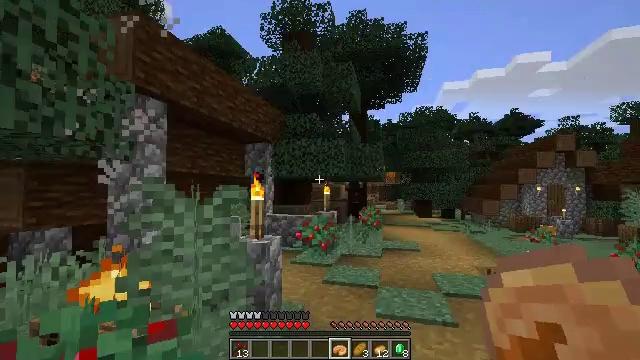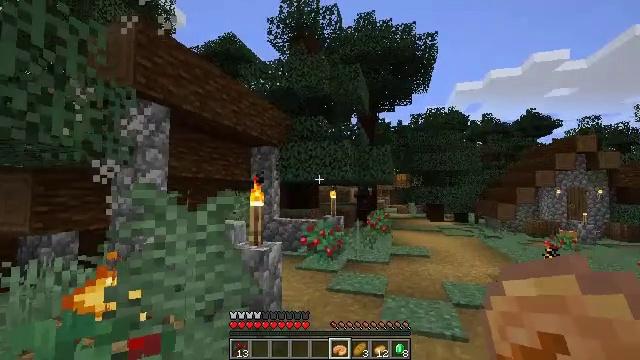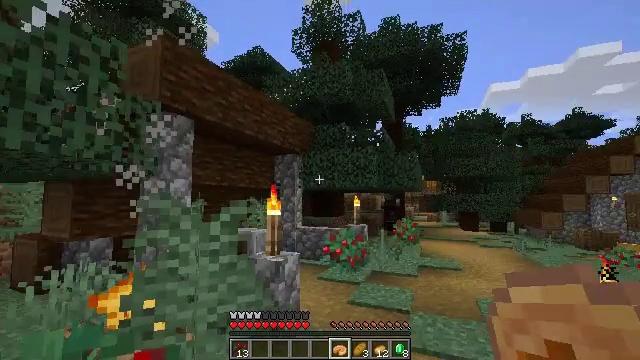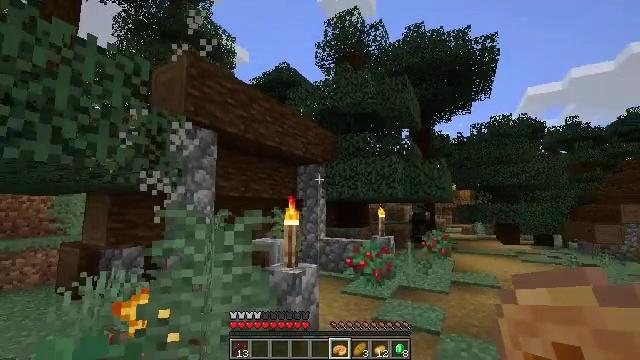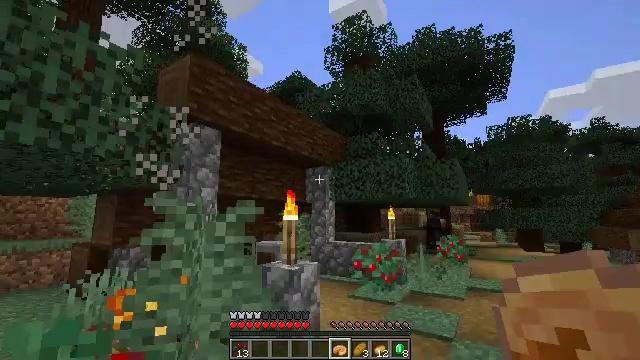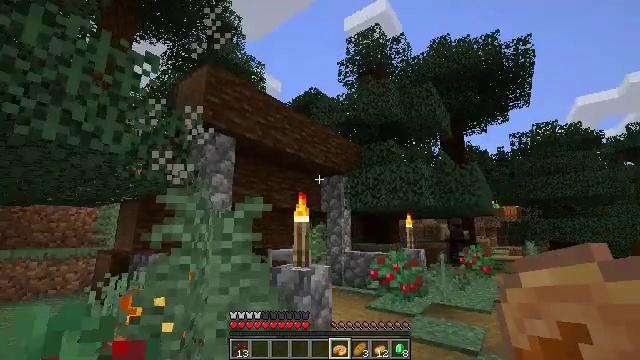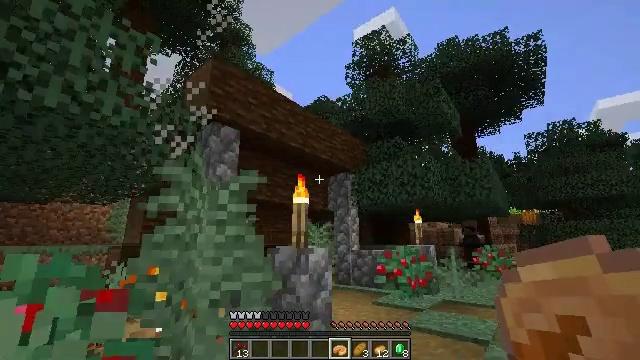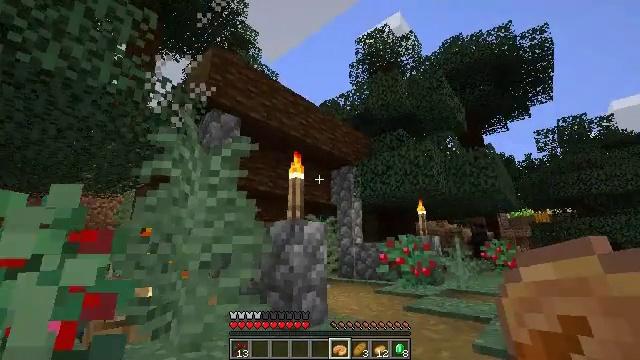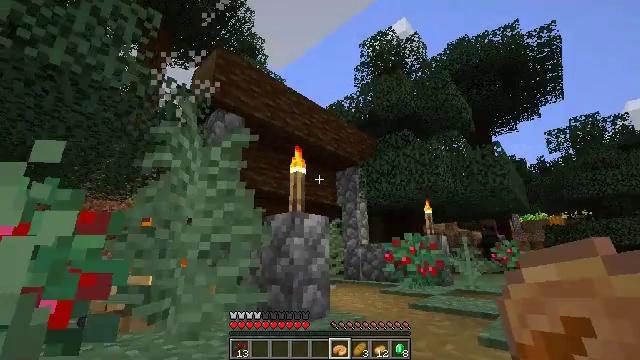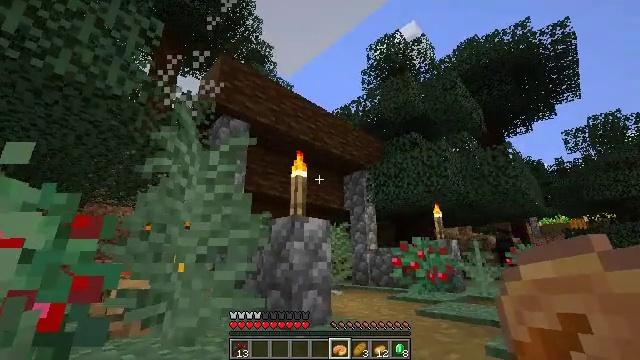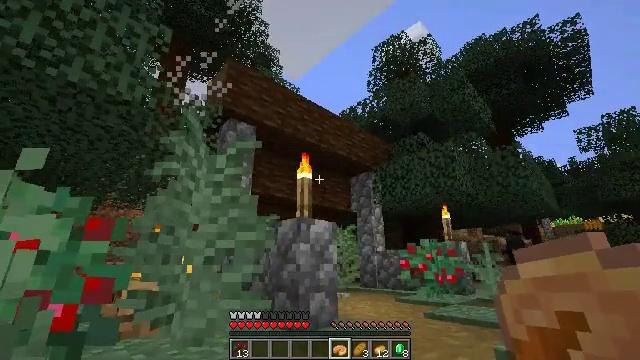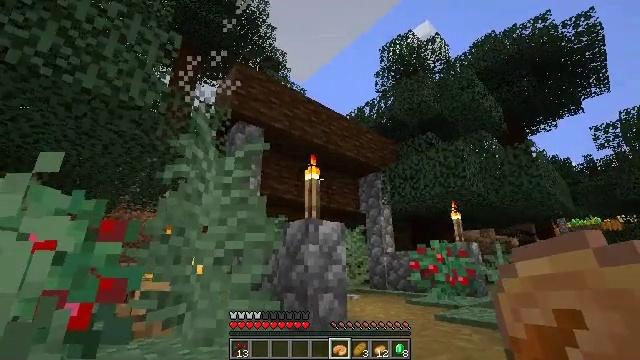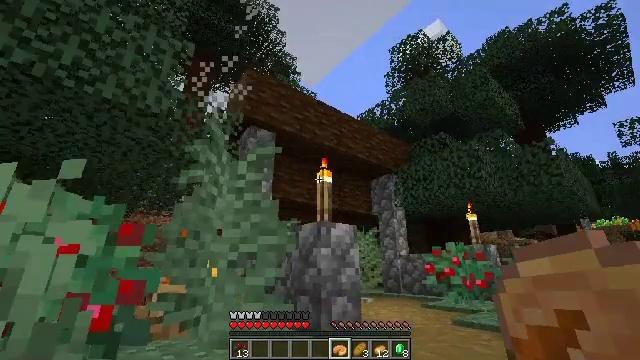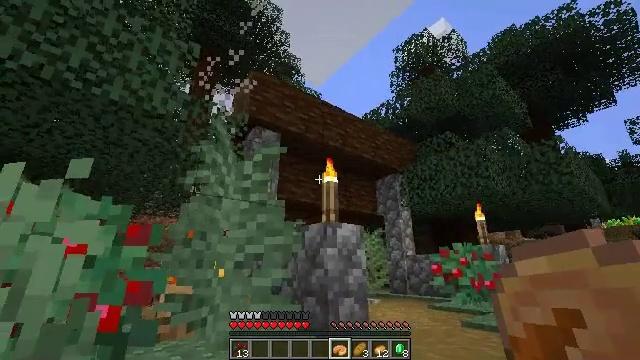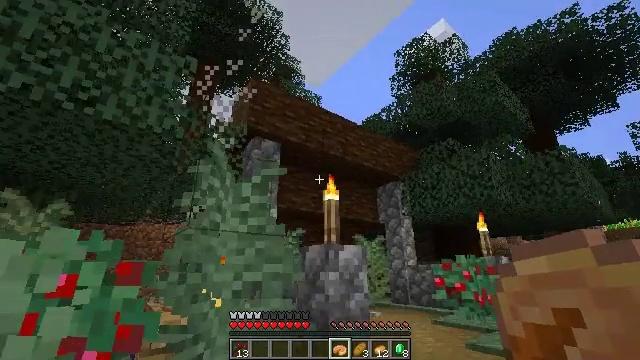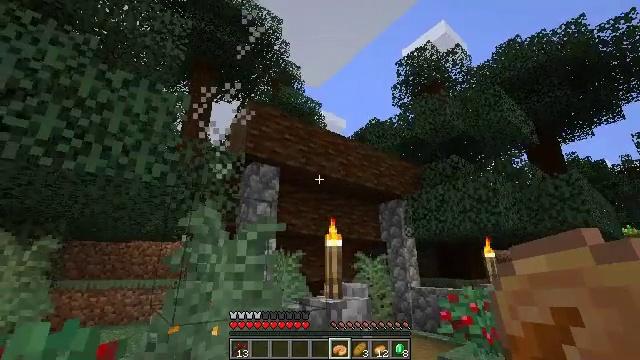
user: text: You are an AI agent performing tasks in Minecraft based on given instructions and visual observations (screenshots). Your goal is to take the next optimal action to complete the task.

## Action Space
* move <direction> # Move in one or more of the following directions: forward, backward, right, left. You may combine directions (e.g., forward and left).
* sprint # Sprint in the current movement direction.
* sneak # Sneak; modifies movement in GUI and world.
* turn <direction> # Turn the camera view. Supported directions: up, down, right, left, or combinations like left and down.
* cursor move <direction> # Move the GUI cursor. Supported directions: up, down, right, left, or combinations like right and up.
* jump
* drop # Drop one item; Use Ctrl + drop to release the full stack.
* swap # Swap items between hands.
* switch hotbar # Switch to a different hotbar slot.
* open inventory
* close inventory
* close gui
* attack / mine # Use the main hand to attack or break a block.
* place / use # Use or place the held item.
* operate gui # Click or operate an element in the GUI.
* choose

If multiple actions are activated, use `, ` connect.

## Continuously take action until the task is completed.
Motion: motion action
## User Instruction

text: Collect the purple carpet.
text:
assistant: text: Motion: move forward and move right, turn left
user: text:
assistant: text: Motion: move forward and move right, turn left and up
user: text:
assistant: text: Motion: move forward and move right, turn left and up
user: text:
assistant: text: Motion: move forward and move right, turn left and up
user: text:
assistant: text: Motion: move forward and move right, turn left and up
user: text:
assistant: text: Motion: move forward and move right, turn left and up
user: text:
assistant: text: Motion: move forward and move right, turn left and up
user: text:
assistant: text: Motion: move forward and move right, turn left and up
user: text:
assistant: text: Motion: move forward and move right, turn left and up
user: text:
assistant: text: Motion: move forward and move right, turn left
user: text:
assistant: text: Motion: move forward and move right, turn left
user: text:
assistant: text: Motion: move forward and move right, turn left
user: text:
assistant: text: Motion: move forward and move right, turn left
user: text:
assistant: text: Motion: move forward and move right, jump
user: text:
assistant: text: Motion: move forward and move right, jump
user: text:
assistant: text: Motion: move forward and move right, jump
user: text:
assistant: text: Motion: move forward and move right, jump
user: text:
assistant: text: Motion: move forward and move right, turn down, jump
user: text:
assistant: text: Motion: move forward and move right, turn down
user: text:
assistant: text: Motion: move forward and move right
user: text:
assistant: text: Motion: move forward and move right
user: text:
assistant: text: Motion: move forward and move right
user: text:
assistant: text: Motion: move forward and move right
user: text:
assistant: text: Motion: move forward and move right
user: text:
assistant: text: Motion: move forward and move right
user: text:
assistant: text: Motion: move forward and move right
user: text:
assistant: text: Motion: move forward and move right
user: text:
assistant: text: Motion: move forward and move right
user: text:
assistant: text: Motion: move forward and move right
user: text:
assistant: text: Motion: move forward and move right